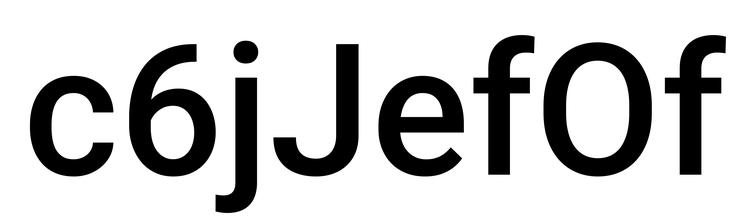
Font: Roboto_Medium